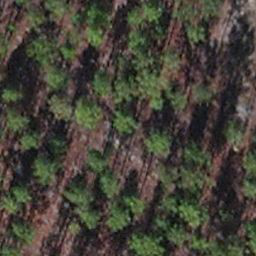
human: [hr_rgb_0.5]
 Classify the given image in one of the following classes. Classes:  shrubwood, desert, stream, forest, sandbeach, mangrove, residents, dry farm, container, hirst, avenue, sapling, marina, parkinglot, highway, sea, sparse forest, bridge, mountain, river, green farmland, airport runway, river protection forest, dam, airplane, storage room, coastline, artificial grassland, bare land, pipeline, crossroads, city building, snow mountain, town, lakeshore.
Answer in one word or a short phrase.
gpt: sapling